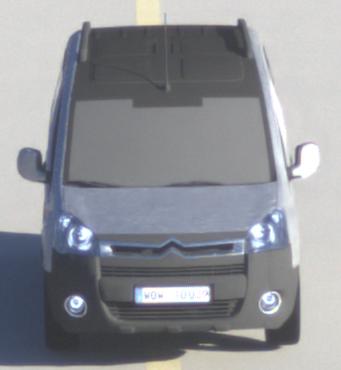
Make: Citroen
Model: Berlingo Kombi VTi 120
Detailed model: Berlingo (II) Kombi
Model produced from: 2009/12
Model produced until: 2012/03
Doors: 5
Color: white
Road condition: dry road
Daytime: sunrise or sunset
Contrast: medium contrast